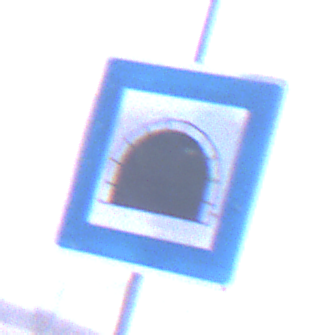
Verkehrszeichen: Tunnel
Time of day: SunriseSunset
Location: Outdoor (Nature)
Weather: Clear
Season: NotSpecified
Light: Natural